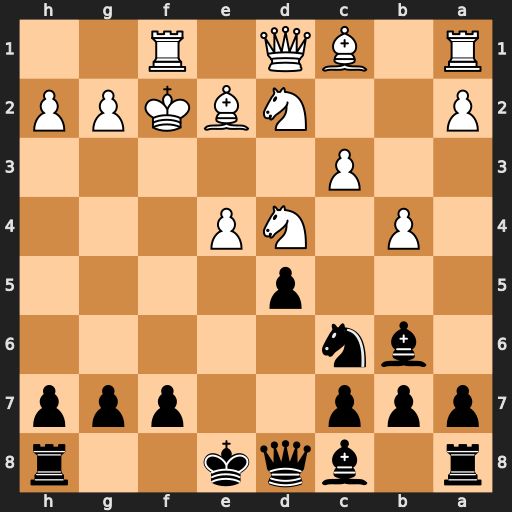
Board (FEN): r1bqk2r/ppp2ppp/1bn5/3p4/1P1NP3/2P5/P2NBKPP/R1BQ1R2
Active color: b
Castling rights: kq
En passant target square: -
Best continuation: Nxd4 cxd4 Bxd4+